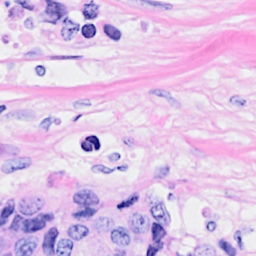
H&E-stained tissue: Breast